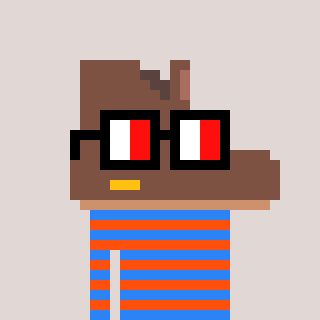
a pixel art character with square glasses with black frames and red eyes, a boot-shaped head and a orange-colored body on a warm background